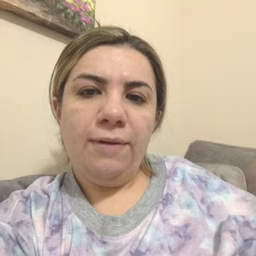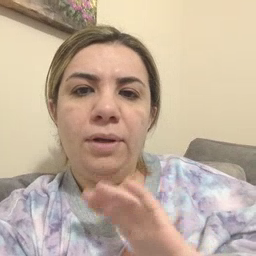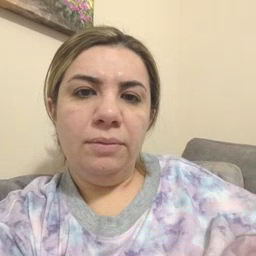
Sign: fine